Question:
div1: width = wrap_content, maximum 50px
div2, div3: fill half the remaining space each
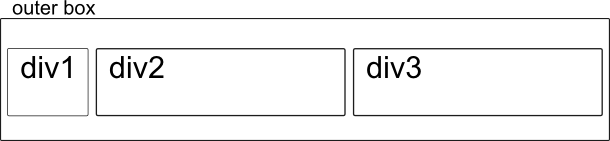
Answer: Try this:
'''
<div class="div1"></div>
<div class="div2">
<div class="div21"></div>
<div class="div22"></div>
</div>
'''
And CSS:
'''
.div1{
float:left;
width:50px;
background-color:Red;
}
.div2{
overflow:hidden;
}
.div21{
width:50%;
float:left;
background-color:green;
}
.div22{
width:50%;
float:left;
background-color:blue;
}
'''
'div2' is something like a container and 'div21' and 'div22' equal 'div2' and 'div3' in your question.
<URL>